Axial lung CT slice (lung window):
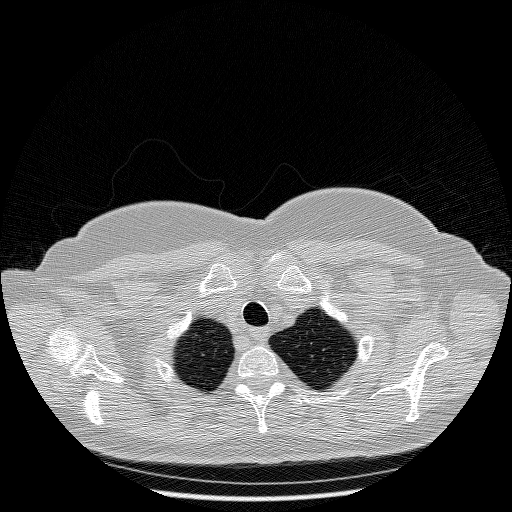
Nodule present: no